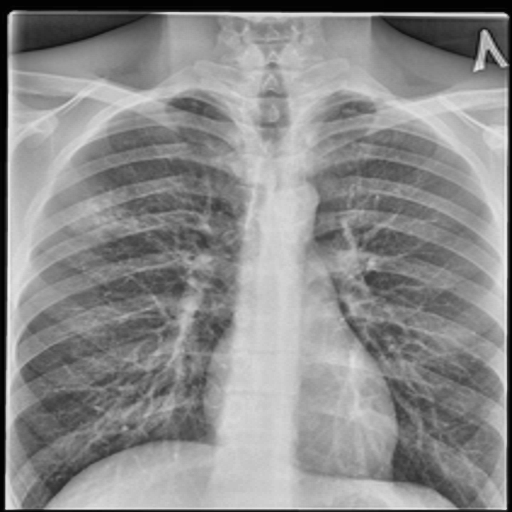
Finding: TUBERCULOSIS